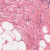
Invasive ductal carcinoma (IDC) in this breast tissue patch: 0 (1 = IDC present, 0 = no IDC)